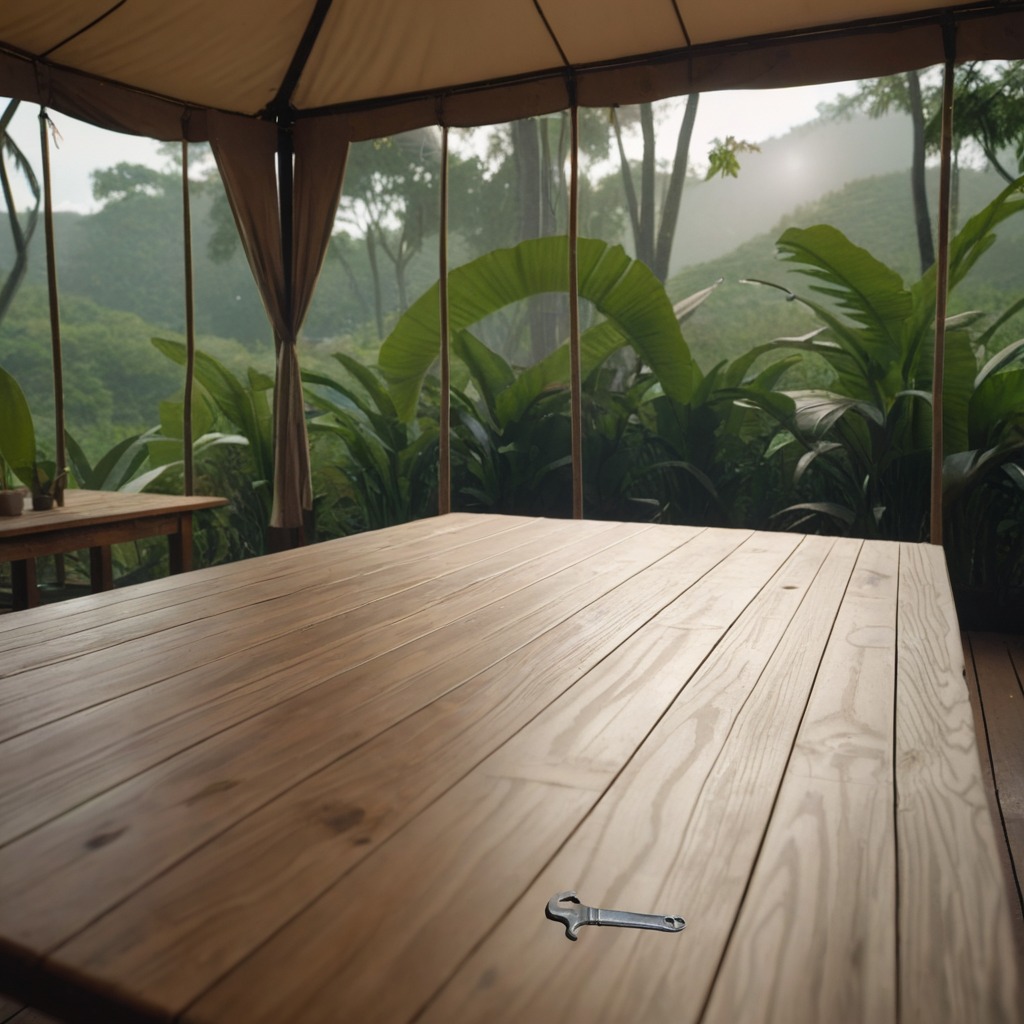
An wrench is lying on the wooden table inside a jungle field workshop tent.